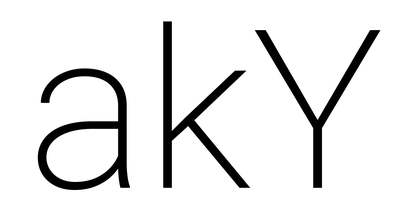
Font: Roboto_ExtraLight